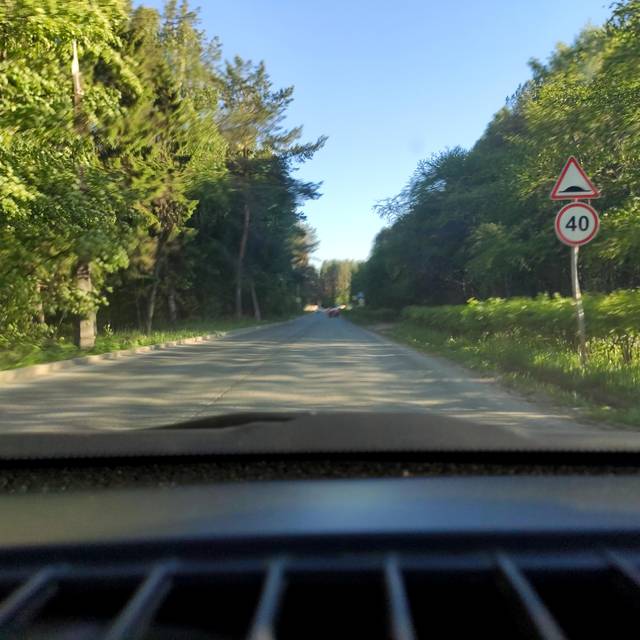
Region: Russia
Coordinates: 58.051, 56.214